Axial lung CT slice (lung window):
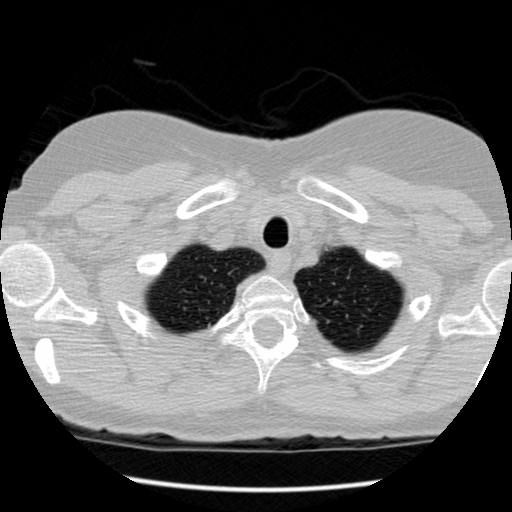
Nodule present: no